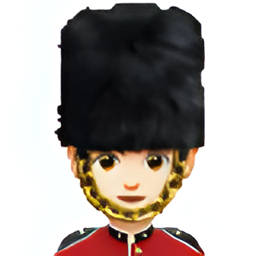
Name: female guard type 1 2
Emoji: 💂🏻‍♀️
Group: People & Body
Sub-group: person-role